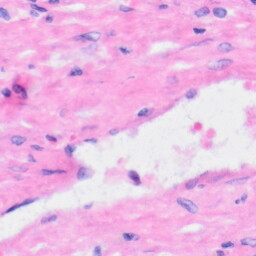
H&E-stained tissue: Liver